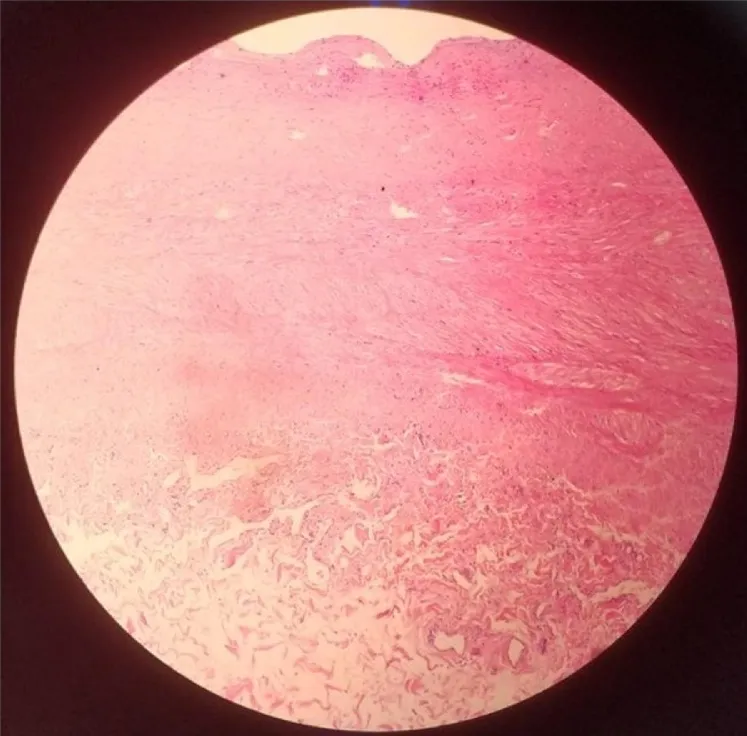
Histopathological examination showed the degeneration due to atherosclerosis.
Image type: pathology (h&e)